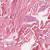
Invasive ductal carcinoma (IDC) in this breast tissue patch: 0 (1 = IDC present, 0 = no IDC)